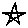
Label: star